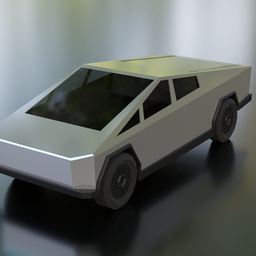
Label: mechanical